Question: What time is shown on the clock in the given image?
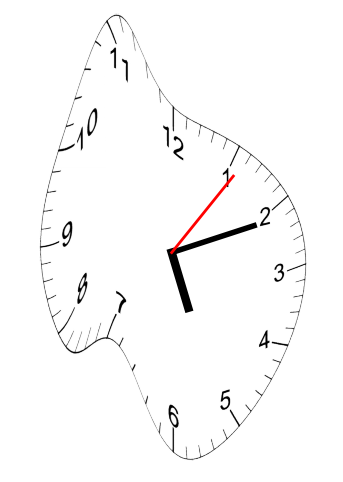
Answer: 05:11:06